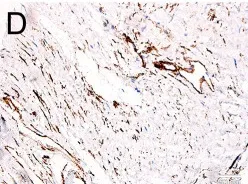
Partial positive of D2-40.
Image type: pathology (immunostaining)